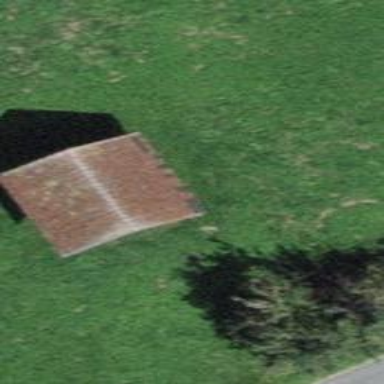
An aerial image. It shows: Rural barn.